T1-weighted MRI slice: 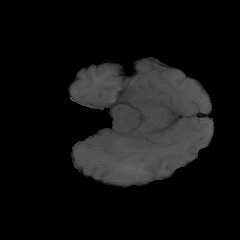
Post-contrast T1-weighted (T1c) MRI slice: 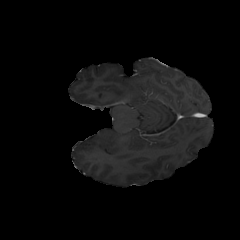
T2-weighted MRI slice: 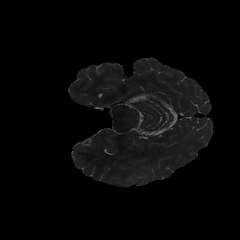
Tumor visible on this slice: no